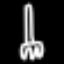
Label: fork